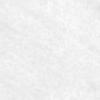
Label: no_change